Interaction volume radius: 10 \u00c5
Interaction volume height: 10 \u00c5
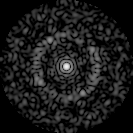
Disorder parameter: 0.8016